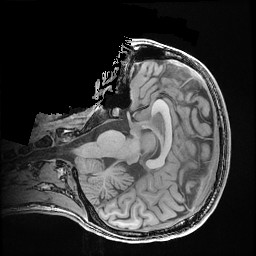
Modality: T1w
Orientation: axial
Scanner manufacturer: ge
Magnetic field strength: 3 T
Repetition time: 0.009184 s
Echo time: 0.00368 s